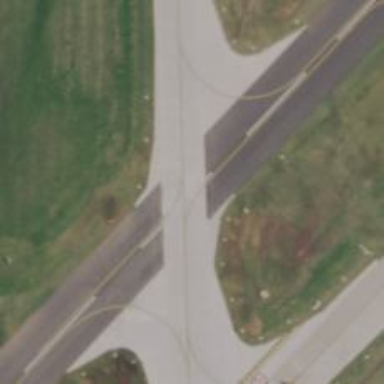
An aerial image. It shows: View of taxiway at the airport.